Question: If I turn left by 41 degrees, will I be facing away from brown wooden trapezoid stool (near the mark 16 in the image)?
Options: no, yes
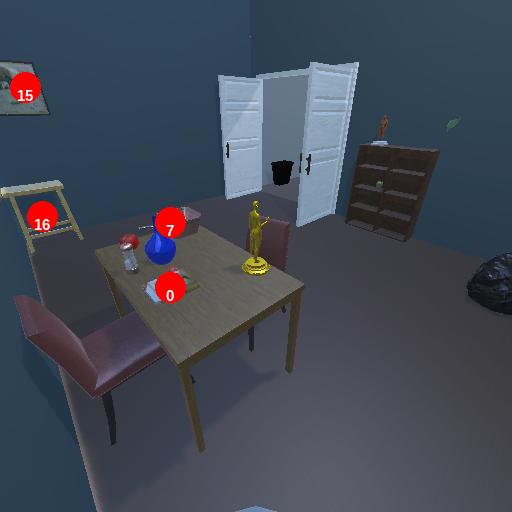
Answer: no